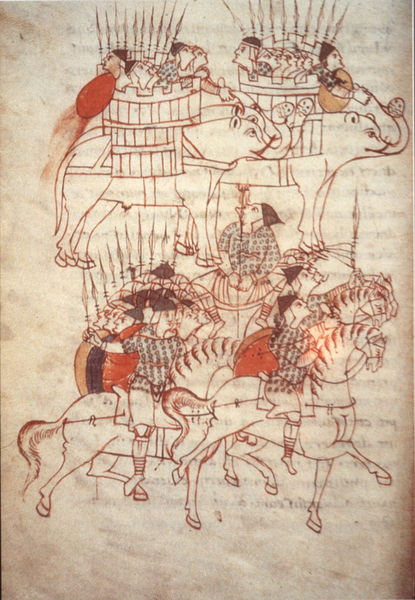
Titel: Makkabäer-Handschrift
Standort: Herkunftsort: Reichenau, Kloster St. Gallen (EU - D - BW)
Institution: Leiden, Universitätsbibliothek
Schlagwörter: angriff, blau, feder, kampf, kämpfer, mann, weiß, menschen, braun, bunt, hüte, köpfe, schwarz, zeichnung, rot, tiere, gesichter, mensch, tod, tragen, blatt, tanzen, fliegen, pferd, pferde, reiter, hufe, reiten, ritt, sattel, papier, krieg, schlacht, könig, lanze, soldaten, korb, japanisch, schild, blut, alpen, clown, illustration, schilder, schwerter, ritter, marsch, rüstung, chinesisch, china, pergament, helme, sterben, gefangene, mittelalter, lanzen, speer, speere, indien, miniatur, pfeile, elefant, elefanten, rüssel, lasten, karussel, formation, schilde, trompete, circus, karusell, ballon, überschneidung, buchmalerei, grausam, mongolei, kaspar, hannibal, spieße, hunnen, getragen, spiese, mandarin, elephanten, reite, kriegselefanten, karusselll, fomation, verderen, krieh